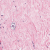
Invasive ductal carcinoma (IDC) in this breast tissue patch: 0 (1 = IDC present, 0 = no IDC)